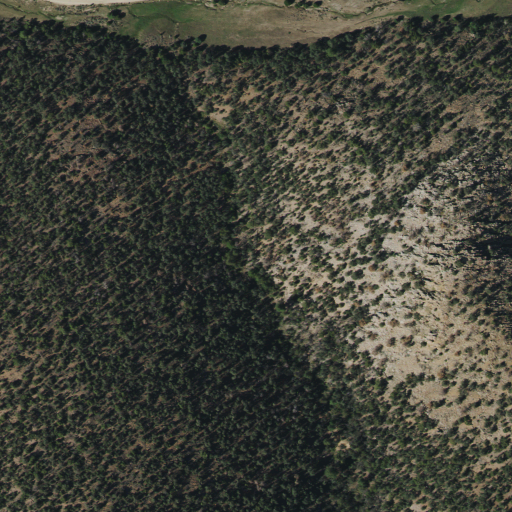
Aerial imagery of valley in Utah named Moonshine Canyon containing evergreen forest and shrub